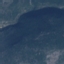
Land use / land cover class: HerbaceousVegetation